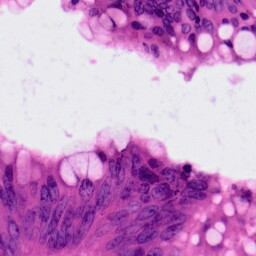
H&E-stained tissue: Colon